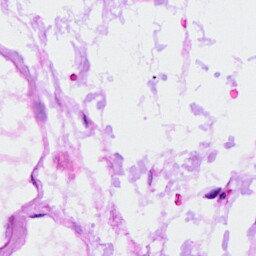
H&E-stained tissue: Ovarian